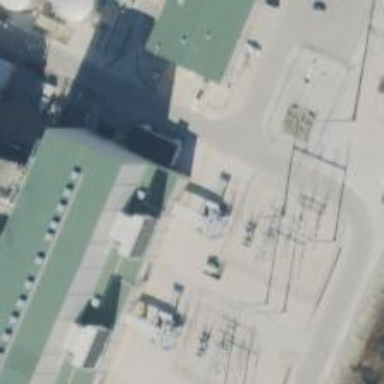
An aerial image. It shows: Switch for power supply.